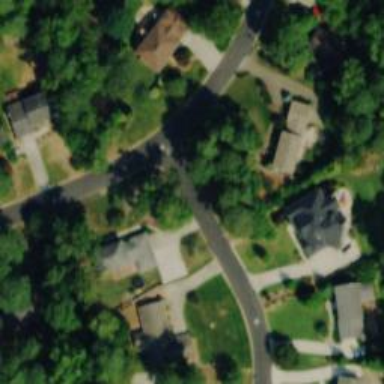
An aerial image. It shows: Neighborhood.